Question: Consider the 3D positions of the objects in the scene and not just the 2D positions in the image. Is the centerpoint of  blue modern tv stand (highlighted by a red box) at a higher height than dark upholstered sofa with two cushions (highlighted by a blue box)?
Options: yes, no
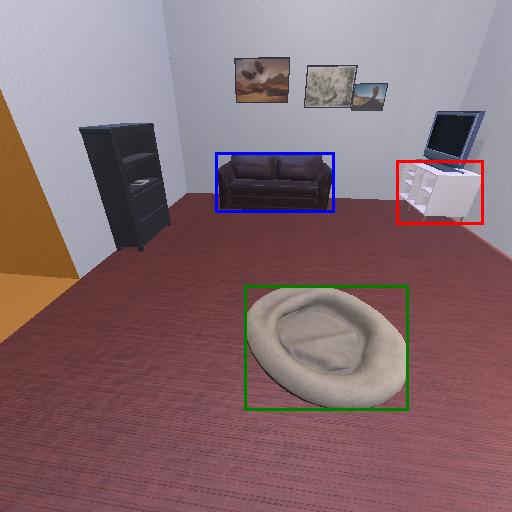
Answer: yes